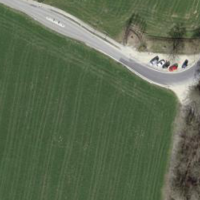
EUNIS habitat code: 52
Species observed at this site:
Pieris rapae